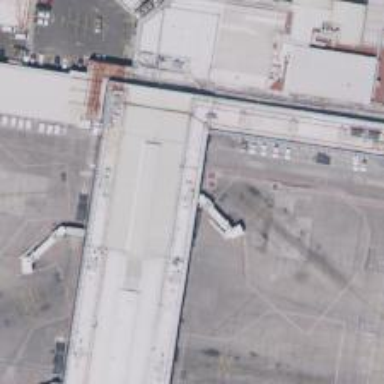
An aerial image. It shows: Footway road on bridge in the airside area.